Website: macys
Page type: customer-info-address
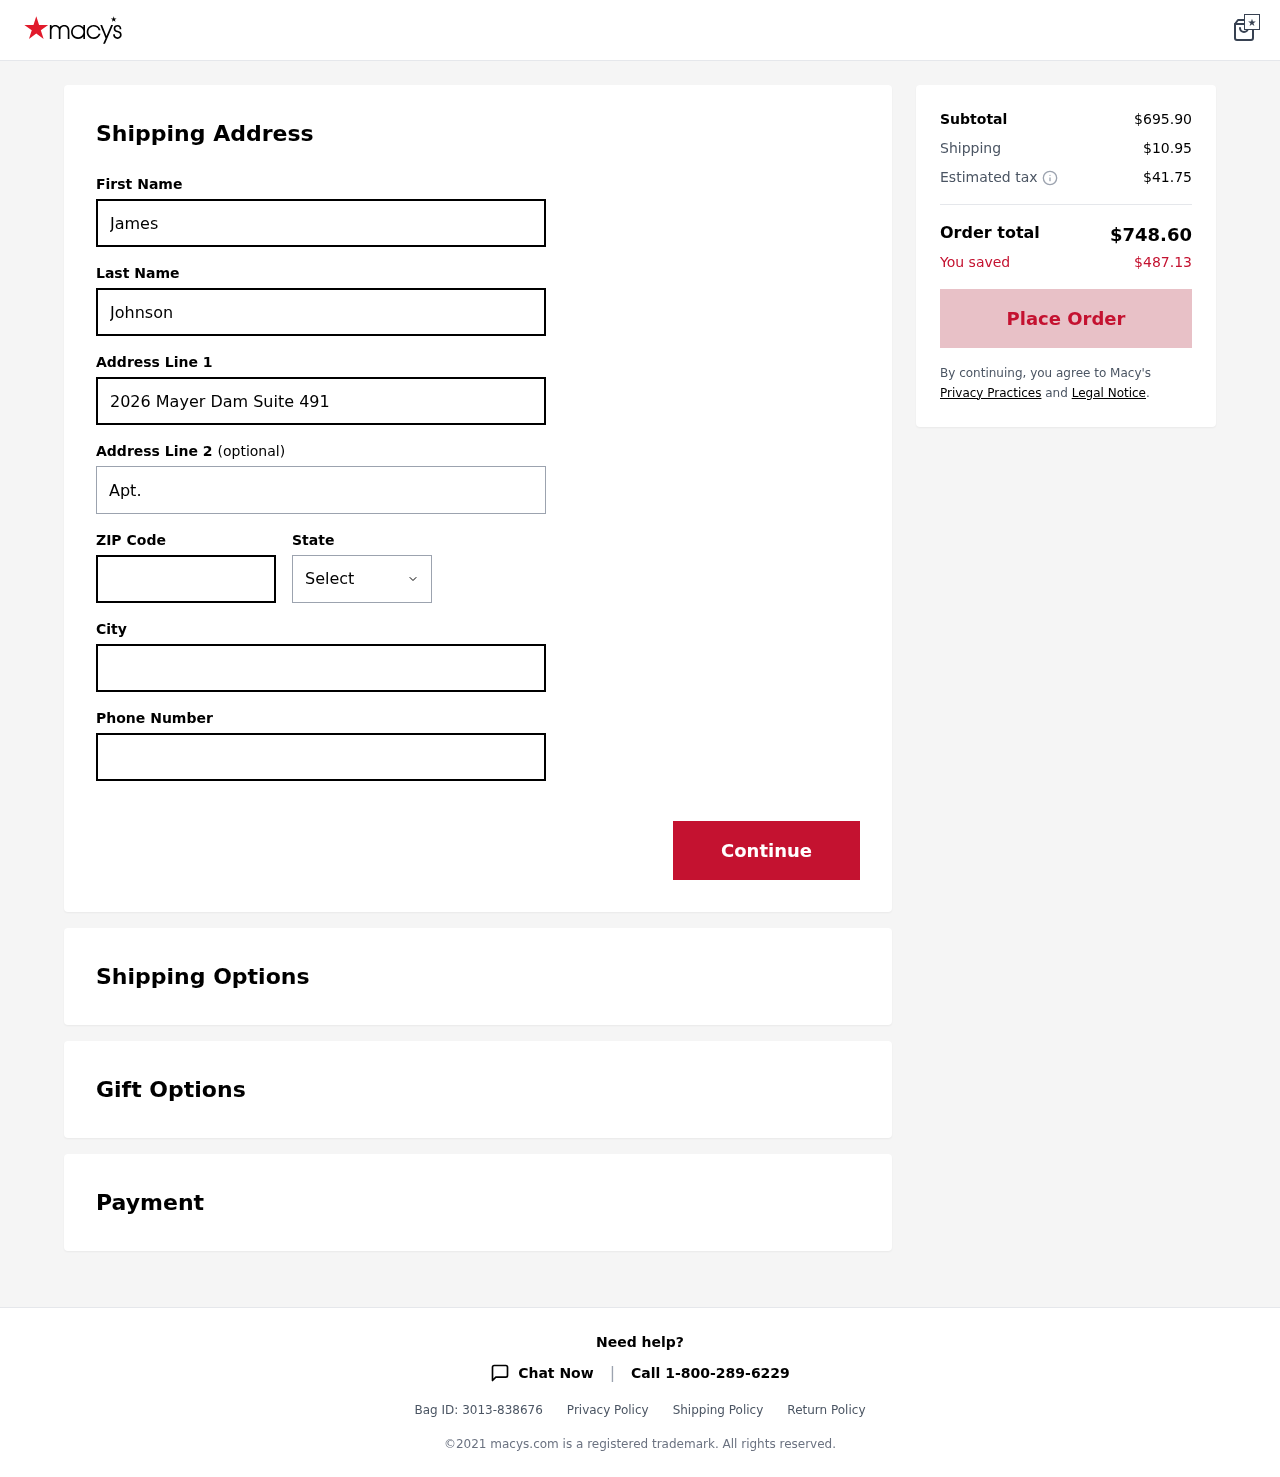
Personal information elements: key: PII_CITY
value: Nelsonburgh
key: PII_FIRSTNAME
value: James
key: PII_LASTNAME
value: Johnson
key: PII_PHONE
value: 5002689470
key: PII_POSTCODE
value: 70369
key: PII_STATE
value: Vermont
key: PII_STREET
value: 2026 Mayer Dam Suite 491
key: PII_STREET2
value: Apt. 155
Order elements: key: ORDER_SUBTOTAL
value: $695.90
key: ORDER_SHIPPING_COST
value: $10.95
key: ORDER_TAX
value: $41.75
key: ORDER_TOTAL
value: $748.60
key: ORDER_SAVINGS
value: $487.13